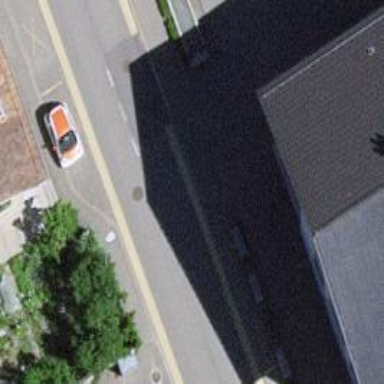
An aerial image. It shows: Bus stop along the road.